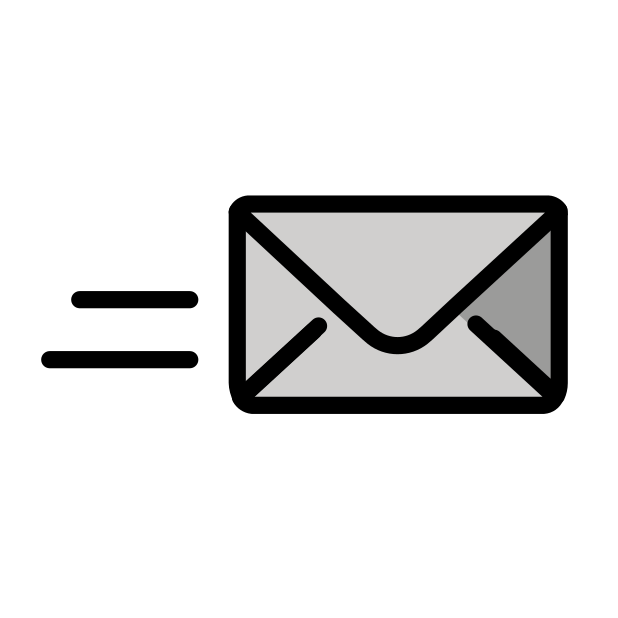
incoming envelope